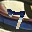
Label: 7